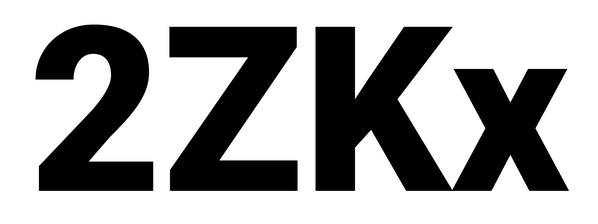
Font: Roboto_Black